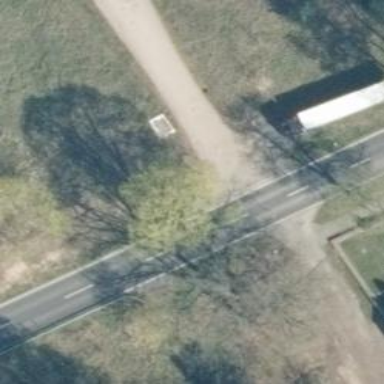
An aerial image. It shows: Secondary road with asphalt surface.